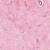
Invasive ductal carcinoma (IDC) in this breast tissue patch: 0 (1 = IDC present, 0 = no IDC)